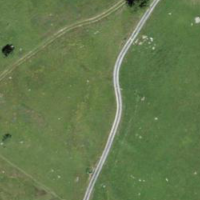
EUNIS habitat code: 26
Species observed at this site:
Campanula barbata